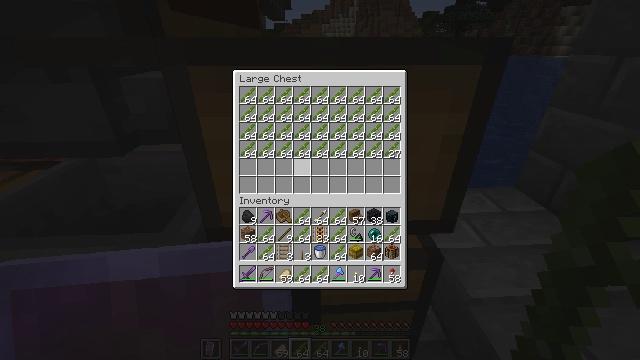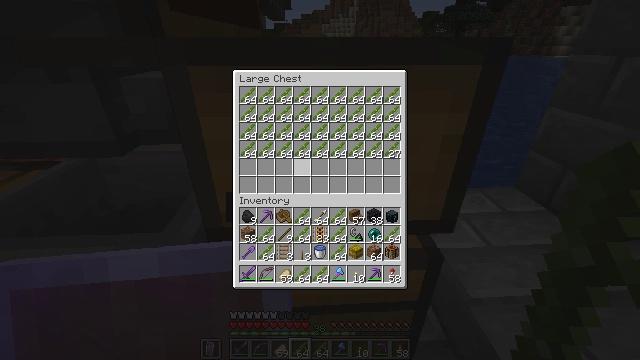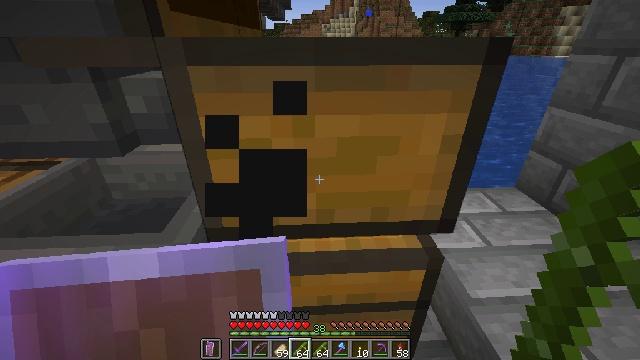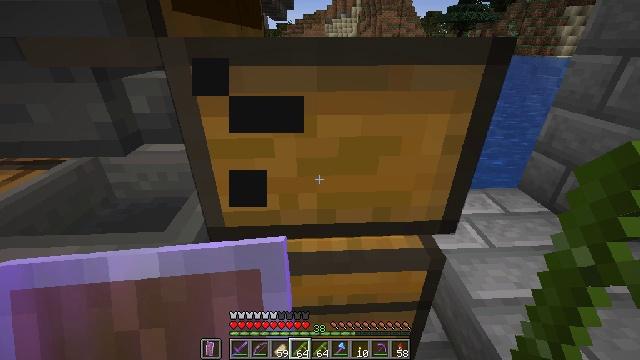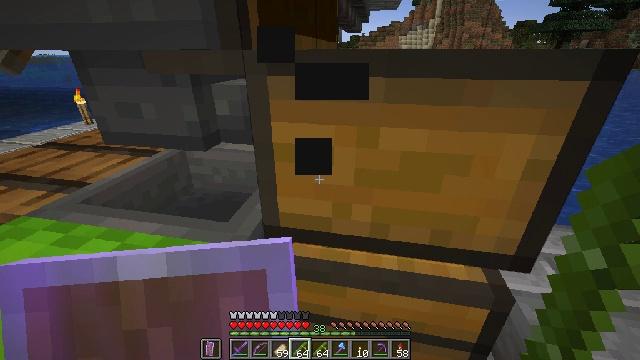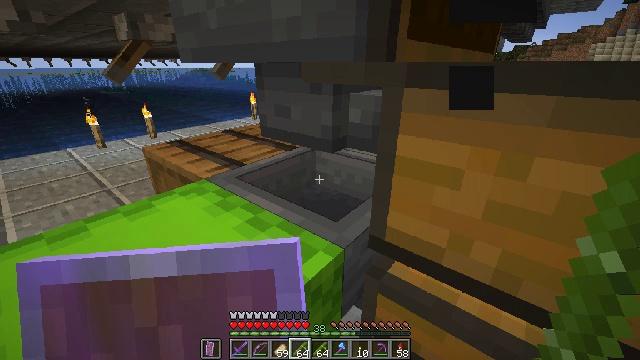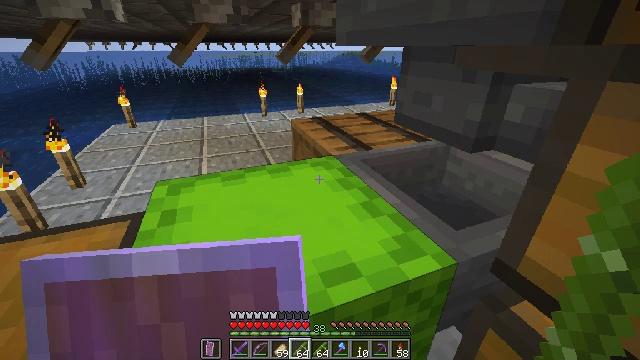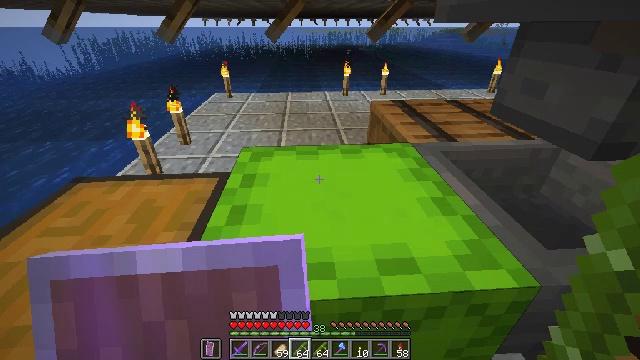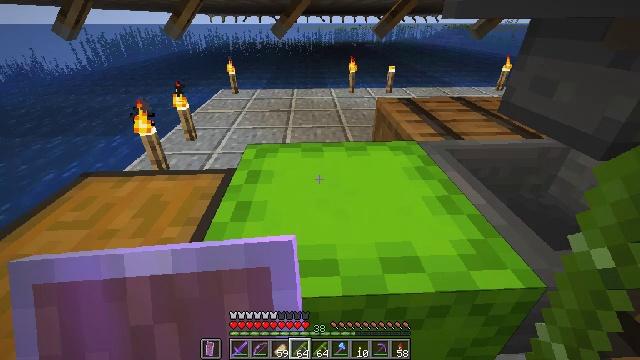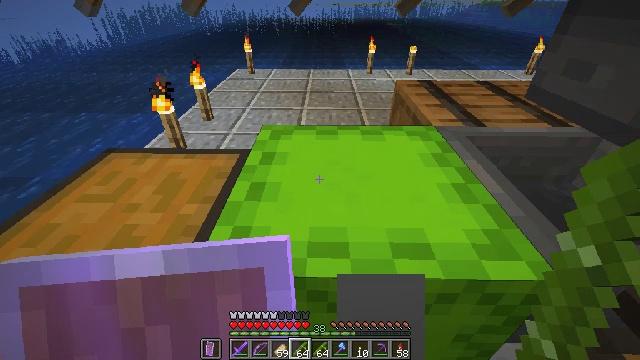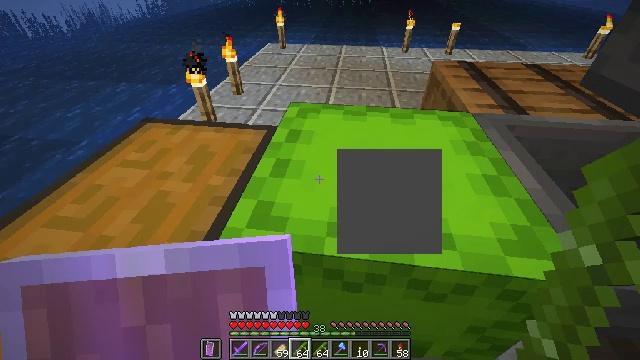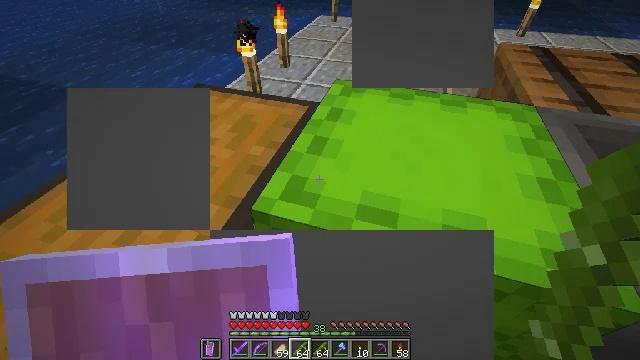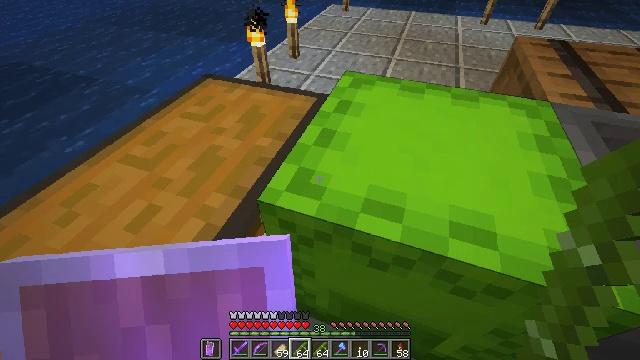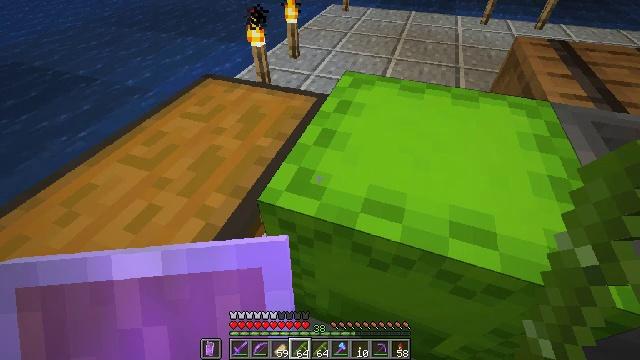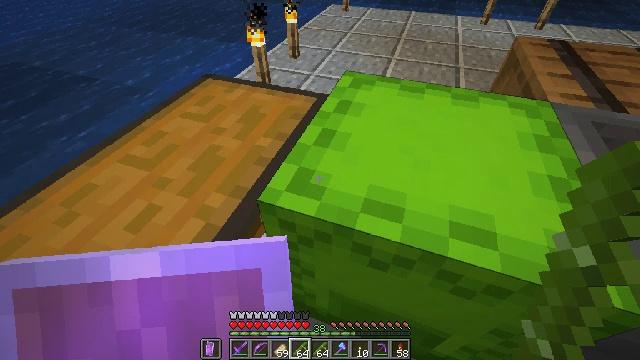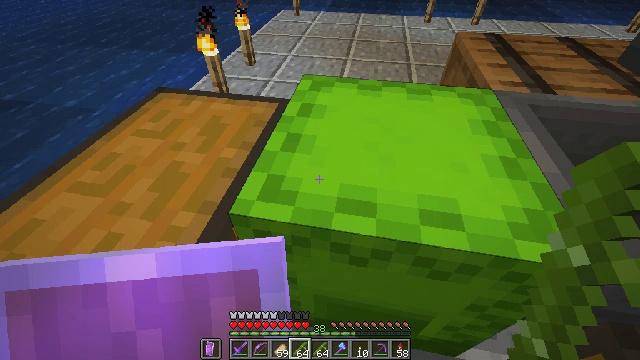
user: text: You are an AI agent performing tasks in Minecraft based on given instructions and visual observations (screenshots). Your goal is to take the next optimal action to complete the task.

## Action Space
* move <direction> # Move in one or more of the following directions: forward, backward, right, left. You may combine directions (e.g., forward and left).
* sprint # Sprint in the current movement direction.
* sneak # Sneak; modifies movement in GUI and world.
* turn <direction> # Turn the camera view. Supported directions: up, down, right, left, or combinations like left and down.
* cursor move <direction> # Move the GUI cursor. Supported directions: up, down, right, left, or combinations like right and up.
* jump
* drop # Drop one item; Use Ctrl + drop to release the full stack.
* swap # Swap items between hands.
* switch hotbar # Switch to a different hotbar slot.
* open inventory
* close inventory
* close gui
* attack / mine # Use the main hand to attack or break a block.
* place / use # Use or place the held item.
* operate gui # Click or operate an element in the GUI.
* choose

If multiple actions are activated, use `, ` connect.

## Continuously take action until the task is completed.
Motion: motion action
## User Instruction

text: Mine the lime shulker box to pick it up.
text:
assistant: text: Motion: no_op
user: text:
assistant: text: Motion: no_op
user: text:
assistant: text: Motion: no_op
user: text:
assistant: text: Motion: turn left and up
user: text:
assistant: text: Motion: turn left and up
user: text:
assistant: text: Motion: turn left and down
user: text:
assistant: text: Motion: turn left and down
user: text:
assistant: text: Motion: turn left
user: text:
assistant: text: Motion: turn left and down
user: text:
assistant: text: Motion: turn left and down
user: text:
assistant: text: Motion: turn left and down
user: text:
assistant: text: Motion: turn left and down
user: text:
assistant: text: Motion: no_op
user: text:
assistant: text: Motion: no_op
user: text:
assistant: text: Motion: turn right
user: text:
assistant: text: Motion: turn right
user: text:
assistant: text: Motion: no_op
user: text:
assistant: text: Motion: no_op
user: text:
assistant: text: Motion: no_op
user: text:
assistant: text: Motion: use / place
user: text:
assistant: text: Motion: use / place
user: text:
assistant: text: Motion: no_op
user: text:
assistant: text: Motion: no_op
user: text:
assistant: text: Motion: no_op
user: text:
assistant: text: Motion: no_op
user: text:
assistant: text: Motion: no_op
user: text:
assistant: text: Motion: no_op
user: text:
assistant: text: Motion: no_op
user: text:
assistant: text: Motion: no_op
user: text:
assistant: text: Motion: no_op